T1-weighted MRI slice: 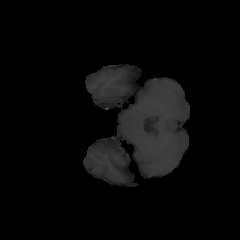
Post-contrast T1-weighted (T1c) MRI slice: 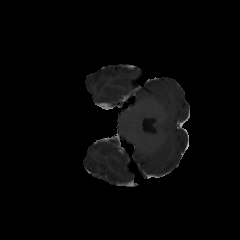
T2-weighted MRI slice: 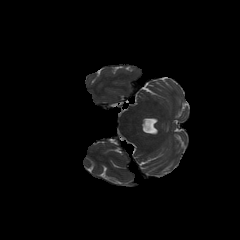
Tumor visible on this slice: no